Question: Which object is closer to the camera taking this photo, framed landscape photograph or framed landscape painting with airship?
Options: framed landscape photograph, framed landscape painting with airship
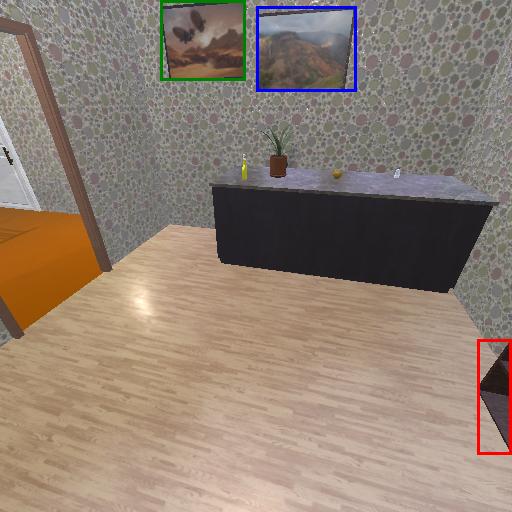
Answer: framed landscape photograph